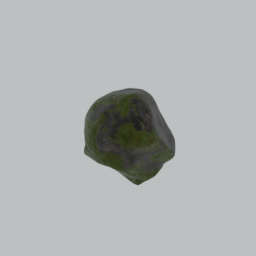
Label: nature